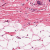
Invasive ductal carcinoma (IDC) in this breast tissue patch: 0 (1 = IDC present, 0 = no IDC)